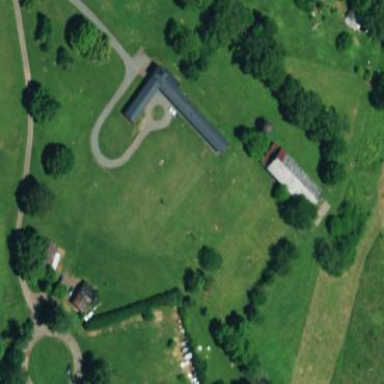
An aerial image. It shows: Farmyard area.